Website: macys
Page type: delivery-shipping
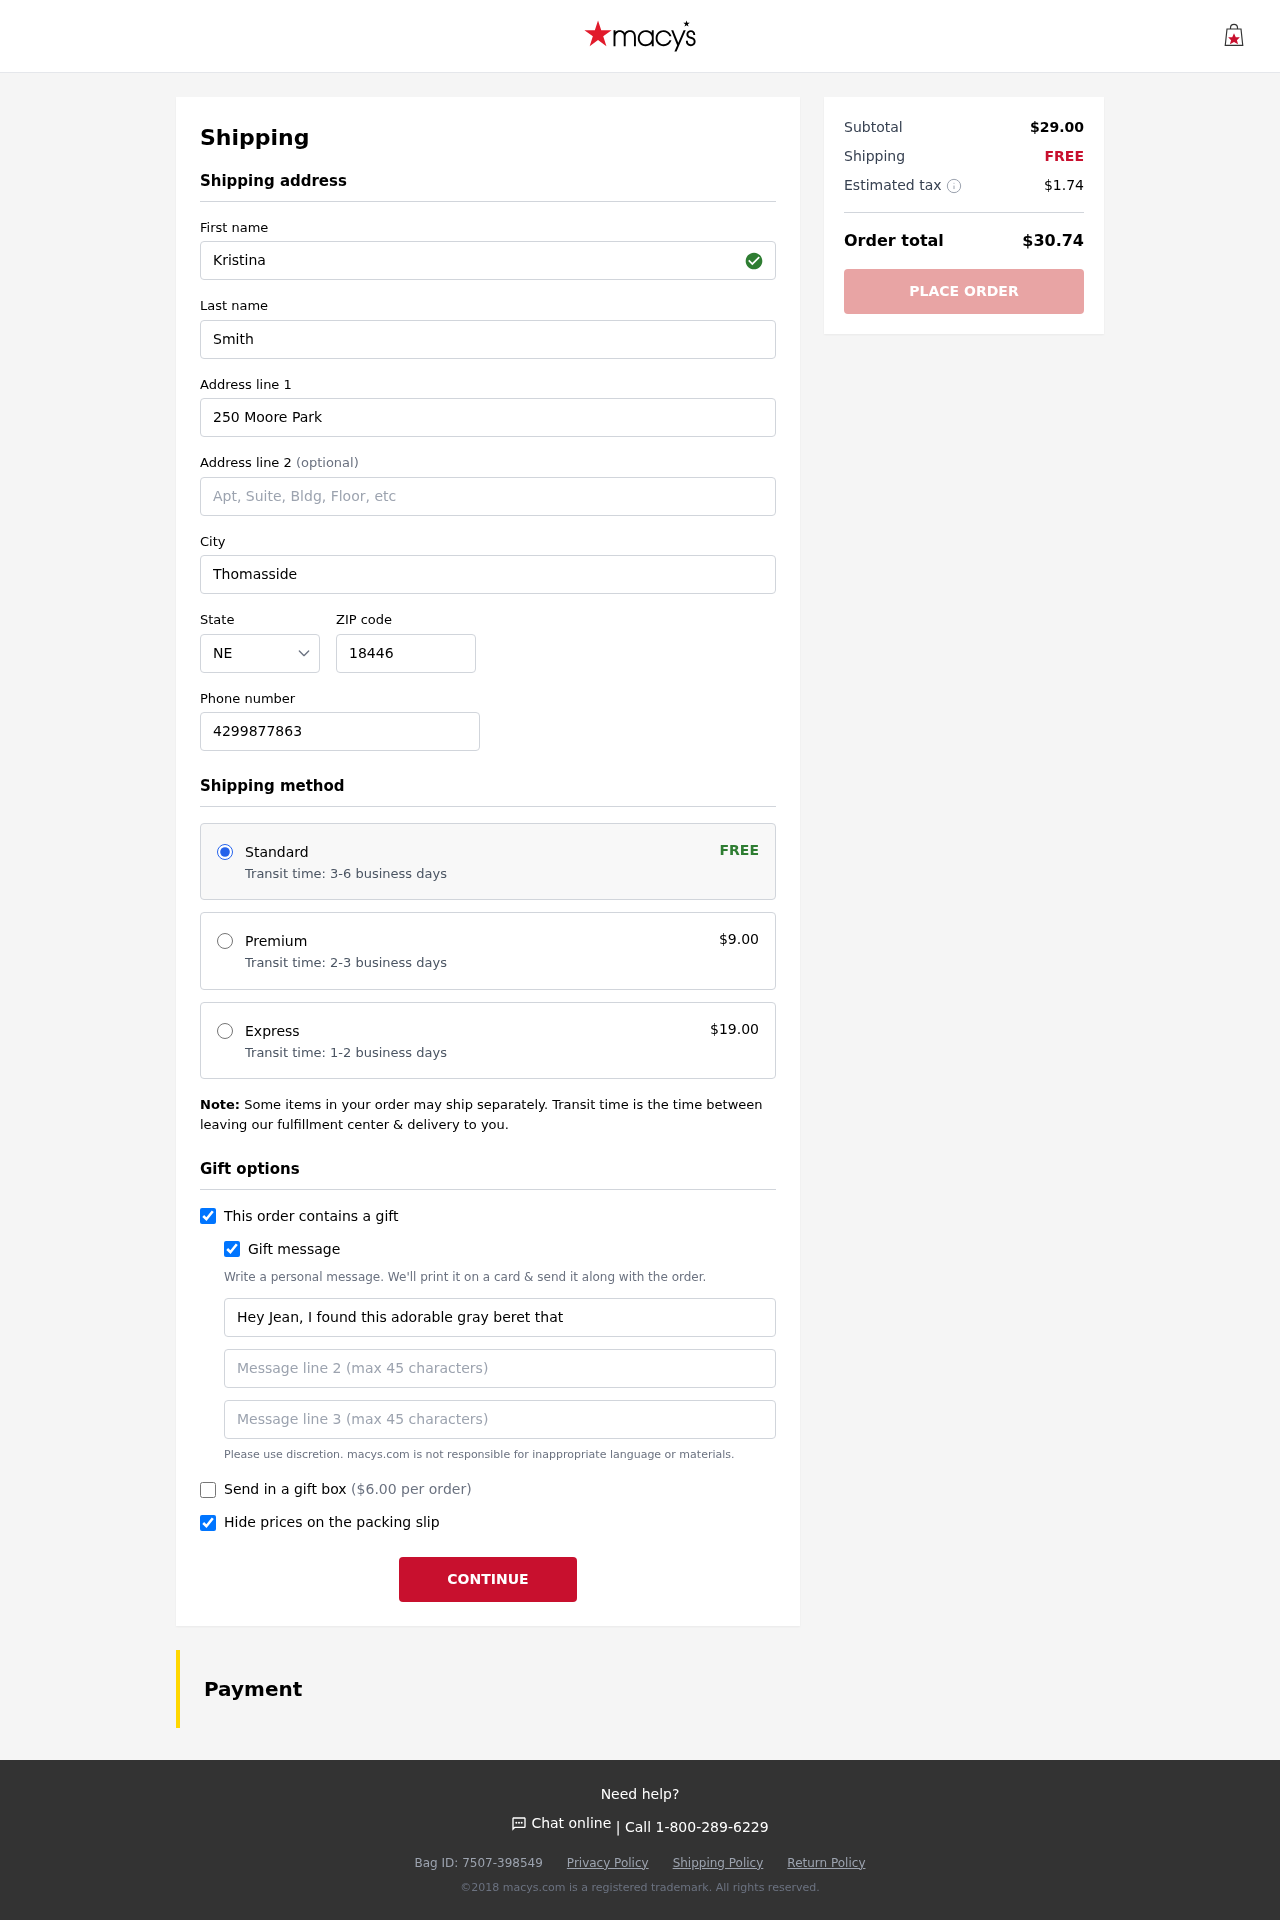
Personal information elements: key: PII_STATE_ABBR
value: NE
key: PII_FIRSTNAME
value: Kristina
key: PII_LASTNAME
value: Smith
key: PII_STREET
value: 250 Moore Park
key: PII_CITY
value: Thomasside
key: PII_POSTCODE
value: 18446
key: PII_PHONE
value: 4299877863
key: PII_GIFT_MESSAGE
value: Hey Jean, I found this adorable gray beret that I thought would keep you cozy and stylish this winter. I know how much you love looking chic, even when life throws challenges your way. Enjoy wearing it!  Kristina
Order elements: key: ORDER_SHIPPING_STANDARD
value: Transit time: 3-6 business days
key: ORDER_SHIPPING_COST
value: FREE
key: ORDER_SHIPPING_PREMIUM
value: Transit time: 2-3 business days
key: ORDER_SHIPPING_PREMIUM_PRICE
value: $9.00
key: ORDER_SHIPPING_EXPRESS
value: Transit time: 1-2 business days
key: ORDER_SHIPPING_EXPRESS_PRICE
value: $19.00
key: ORDER_GIFT_BOX_PRICE
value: ($6.00 per order)
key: ORDER_SUBTOTAL
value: $29.00
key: ORDER_SHIPPING_COST2
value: FREE
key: ORDER_TAX
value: $1.74
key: ORDER_TOTAL
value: $30.74